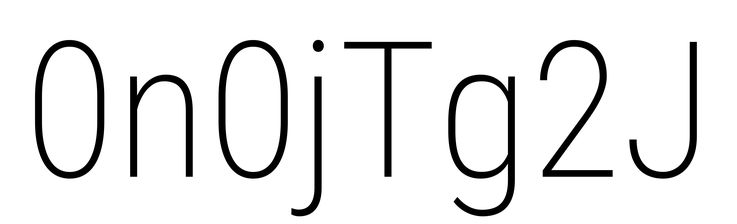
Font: Roboto_Condensed_ExtraLight